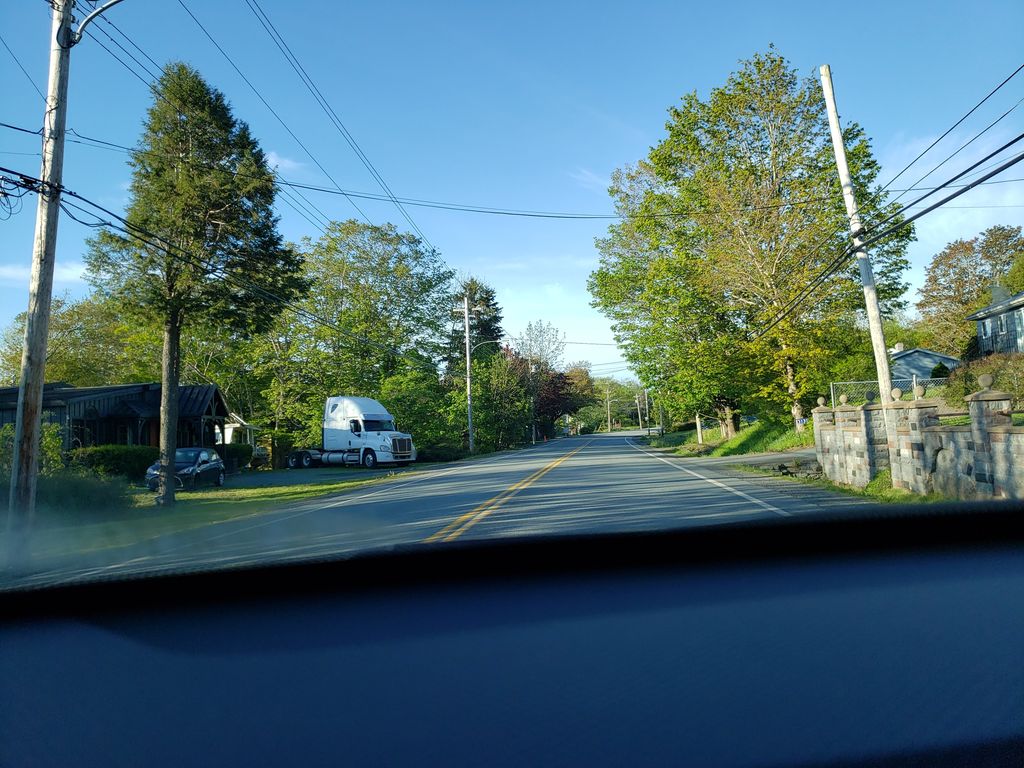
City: halifax